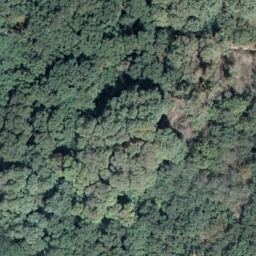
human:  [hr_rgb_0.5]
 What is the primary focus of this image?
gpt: forest